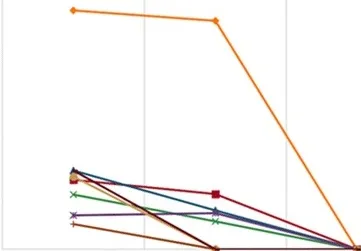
Mutations detected in pre-treatment, post-treatment and post-transplant PB or BM samples.
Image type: pathology (immunostaining)